Interaction volume radius: 5 \u00c5
Interaction volume height: 15 \u00c5
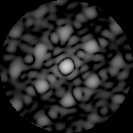
Disorder parameter: 0.4376